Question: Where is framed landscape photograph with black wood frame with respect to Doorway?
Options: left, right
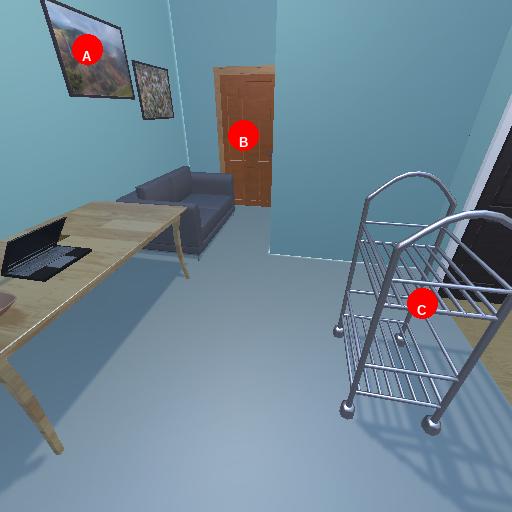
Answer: left